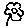
Label: flower